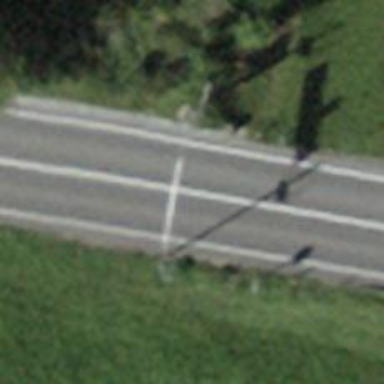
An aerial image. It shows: Tertiary road with asphalt surface and no sidewalk.